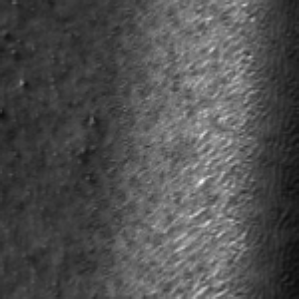
Label: frost